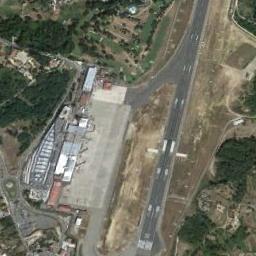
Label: airport